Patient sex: M
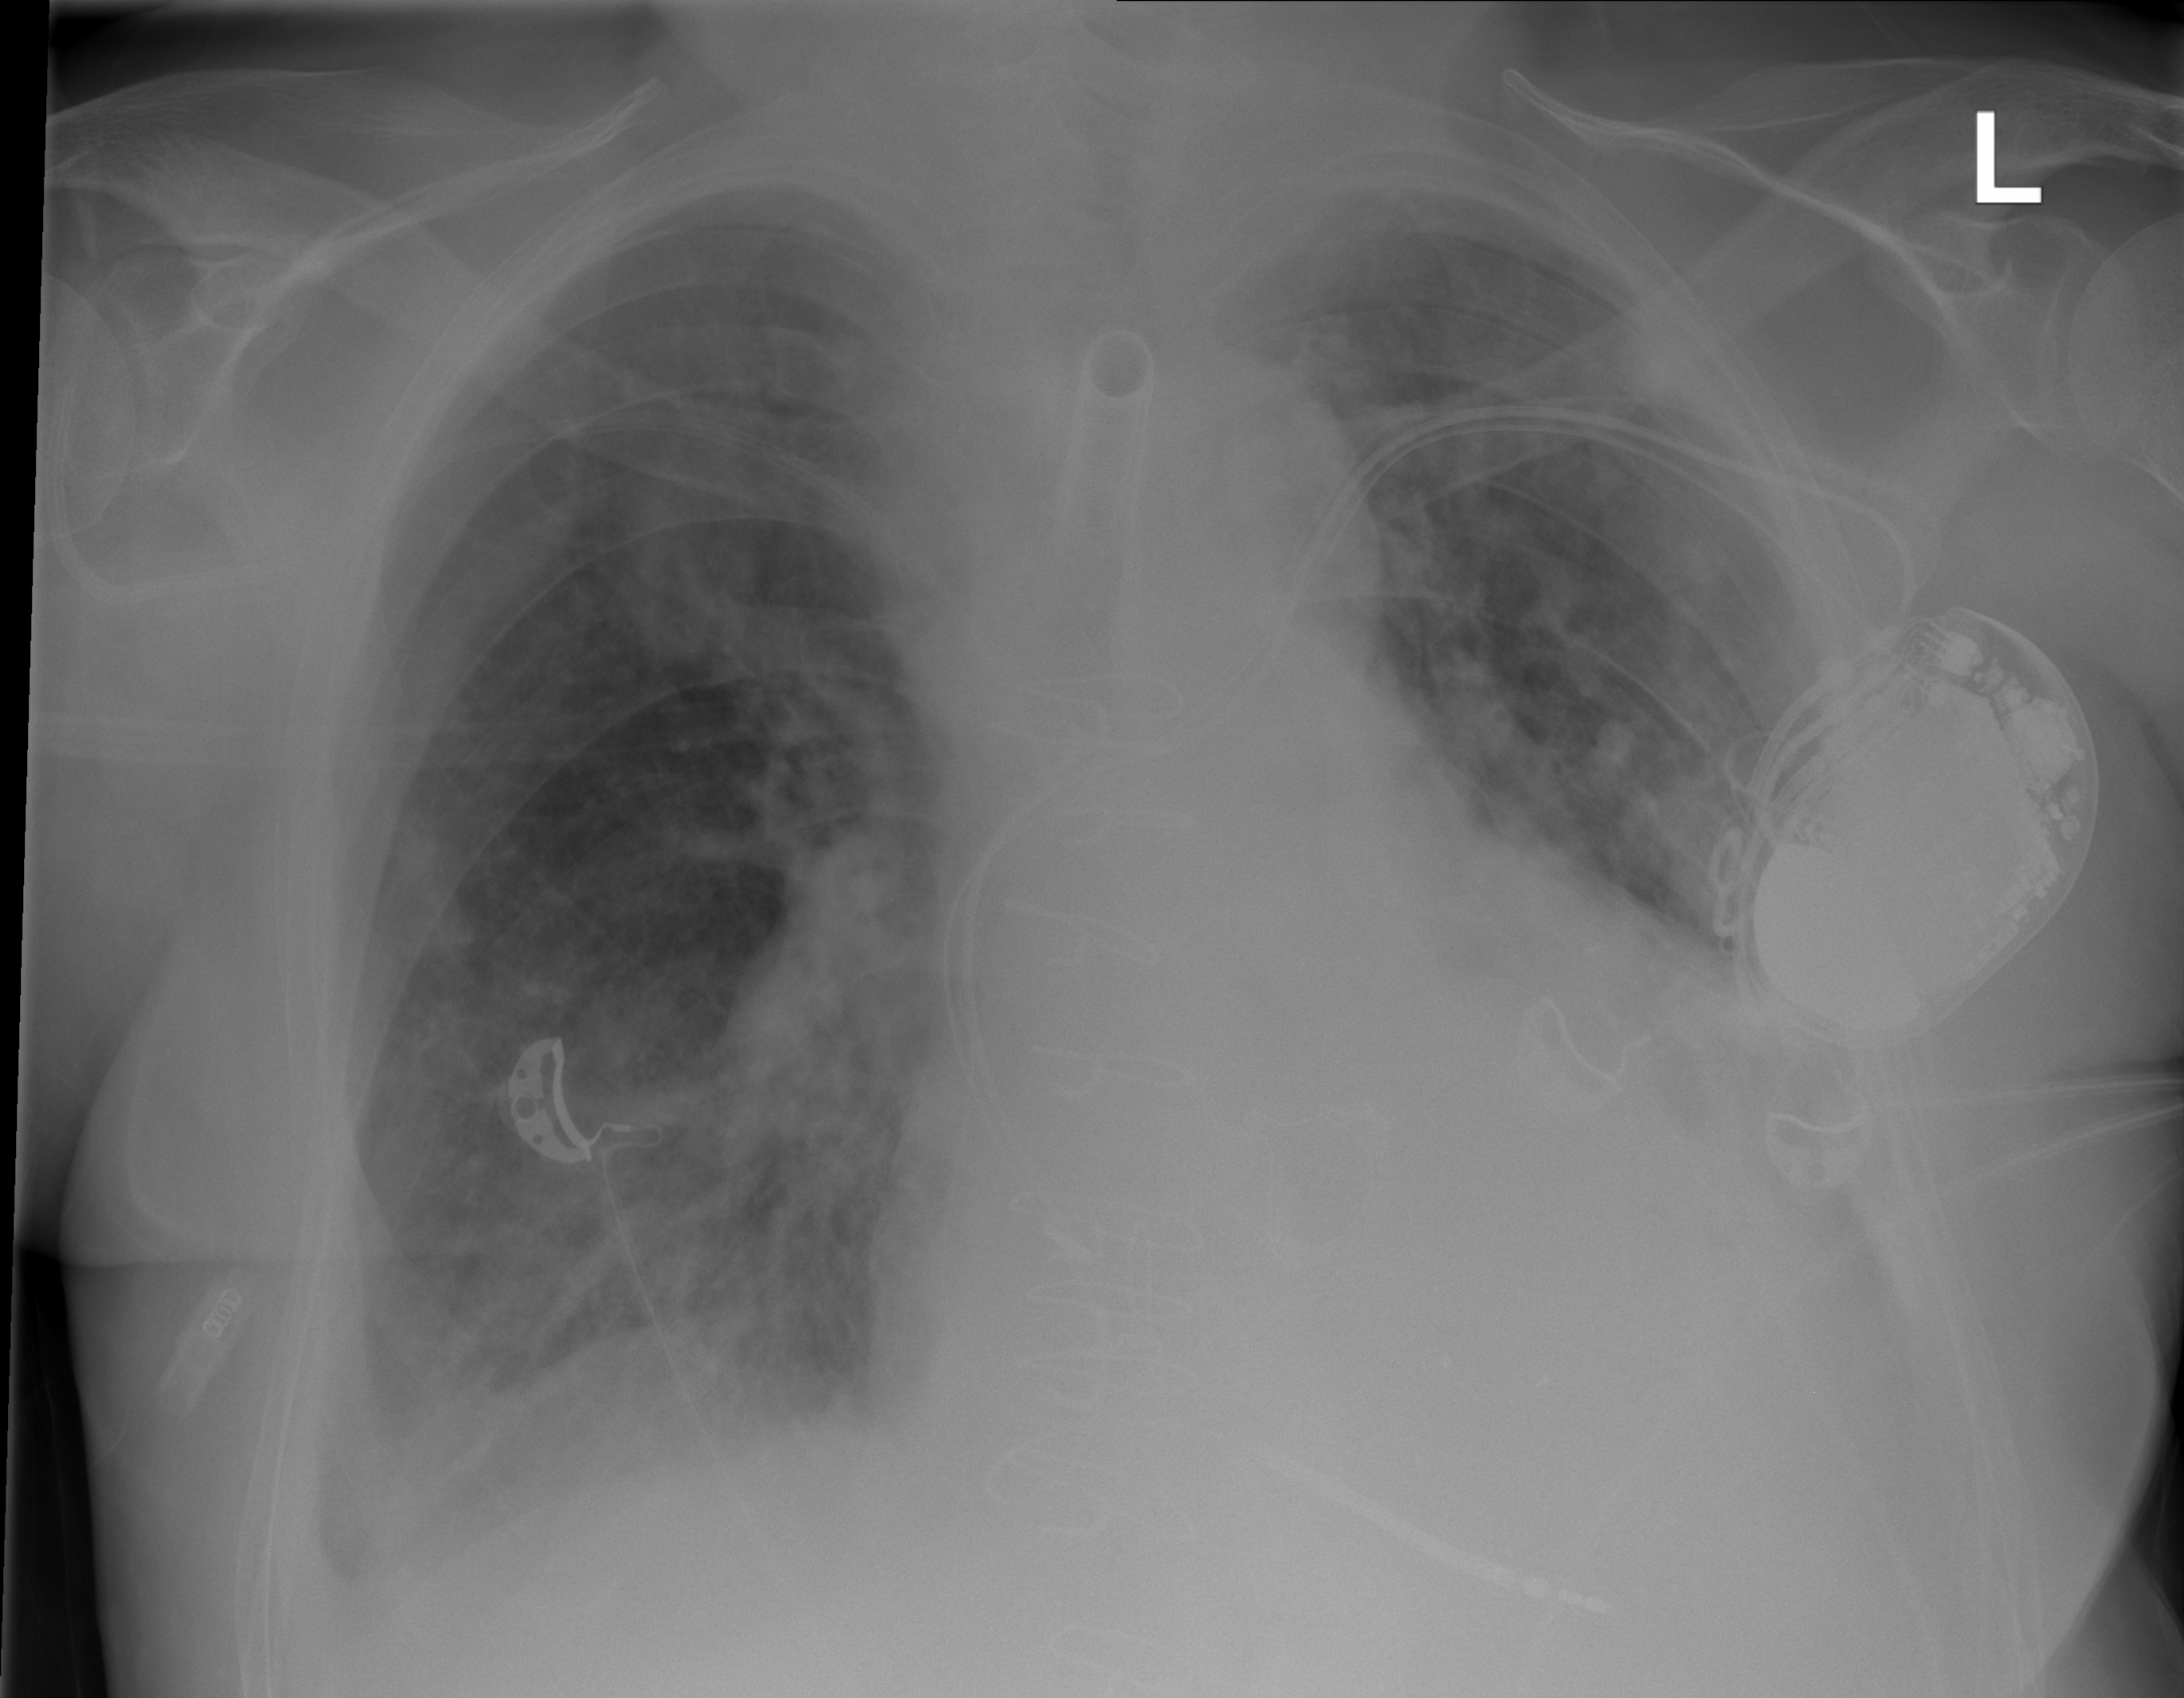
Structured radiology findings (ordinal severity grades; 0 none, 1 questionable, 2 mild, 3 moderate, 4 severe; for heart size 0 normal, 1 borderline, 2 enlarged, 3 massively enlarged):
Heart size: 2
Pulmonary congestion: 2
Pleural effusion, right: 1
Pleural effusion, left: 0
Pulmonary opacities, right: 2
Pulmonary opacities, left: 2
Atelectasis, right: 2
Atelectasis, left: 1